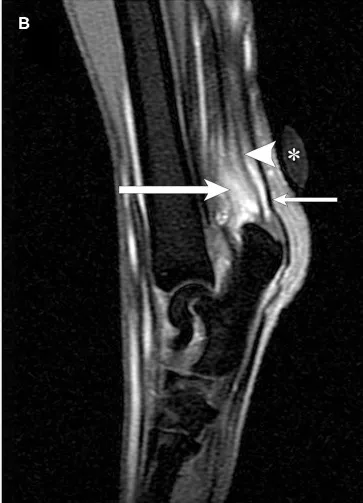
T1-weighted pre- and post-contrast sagittal MR images of a German shorthaired pointer dog with rupture of the common tendons of the biceps femoris, gracilis, and semitendinosus (accessory ischial muscles) in the left pelvic limb. A vitamin-E capsule (asterisk) is positioned at the level of the left calcanean tendon visible in images (A,B). (B) T1-weighted post-contrast sagittal image showing disruption and contrast enhancement of the common tendons of the accessory ischial muscles (long arrow), contrast enhancement surrounding the gastrocnemius tendon with heterogenous signal intensity (arrowhead), and contrast enhancement surrounding the superficial digital flexor tendon (short arrow).
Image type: radiology (mri)